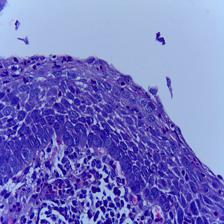
Diagnosis: OSCC